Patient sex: M
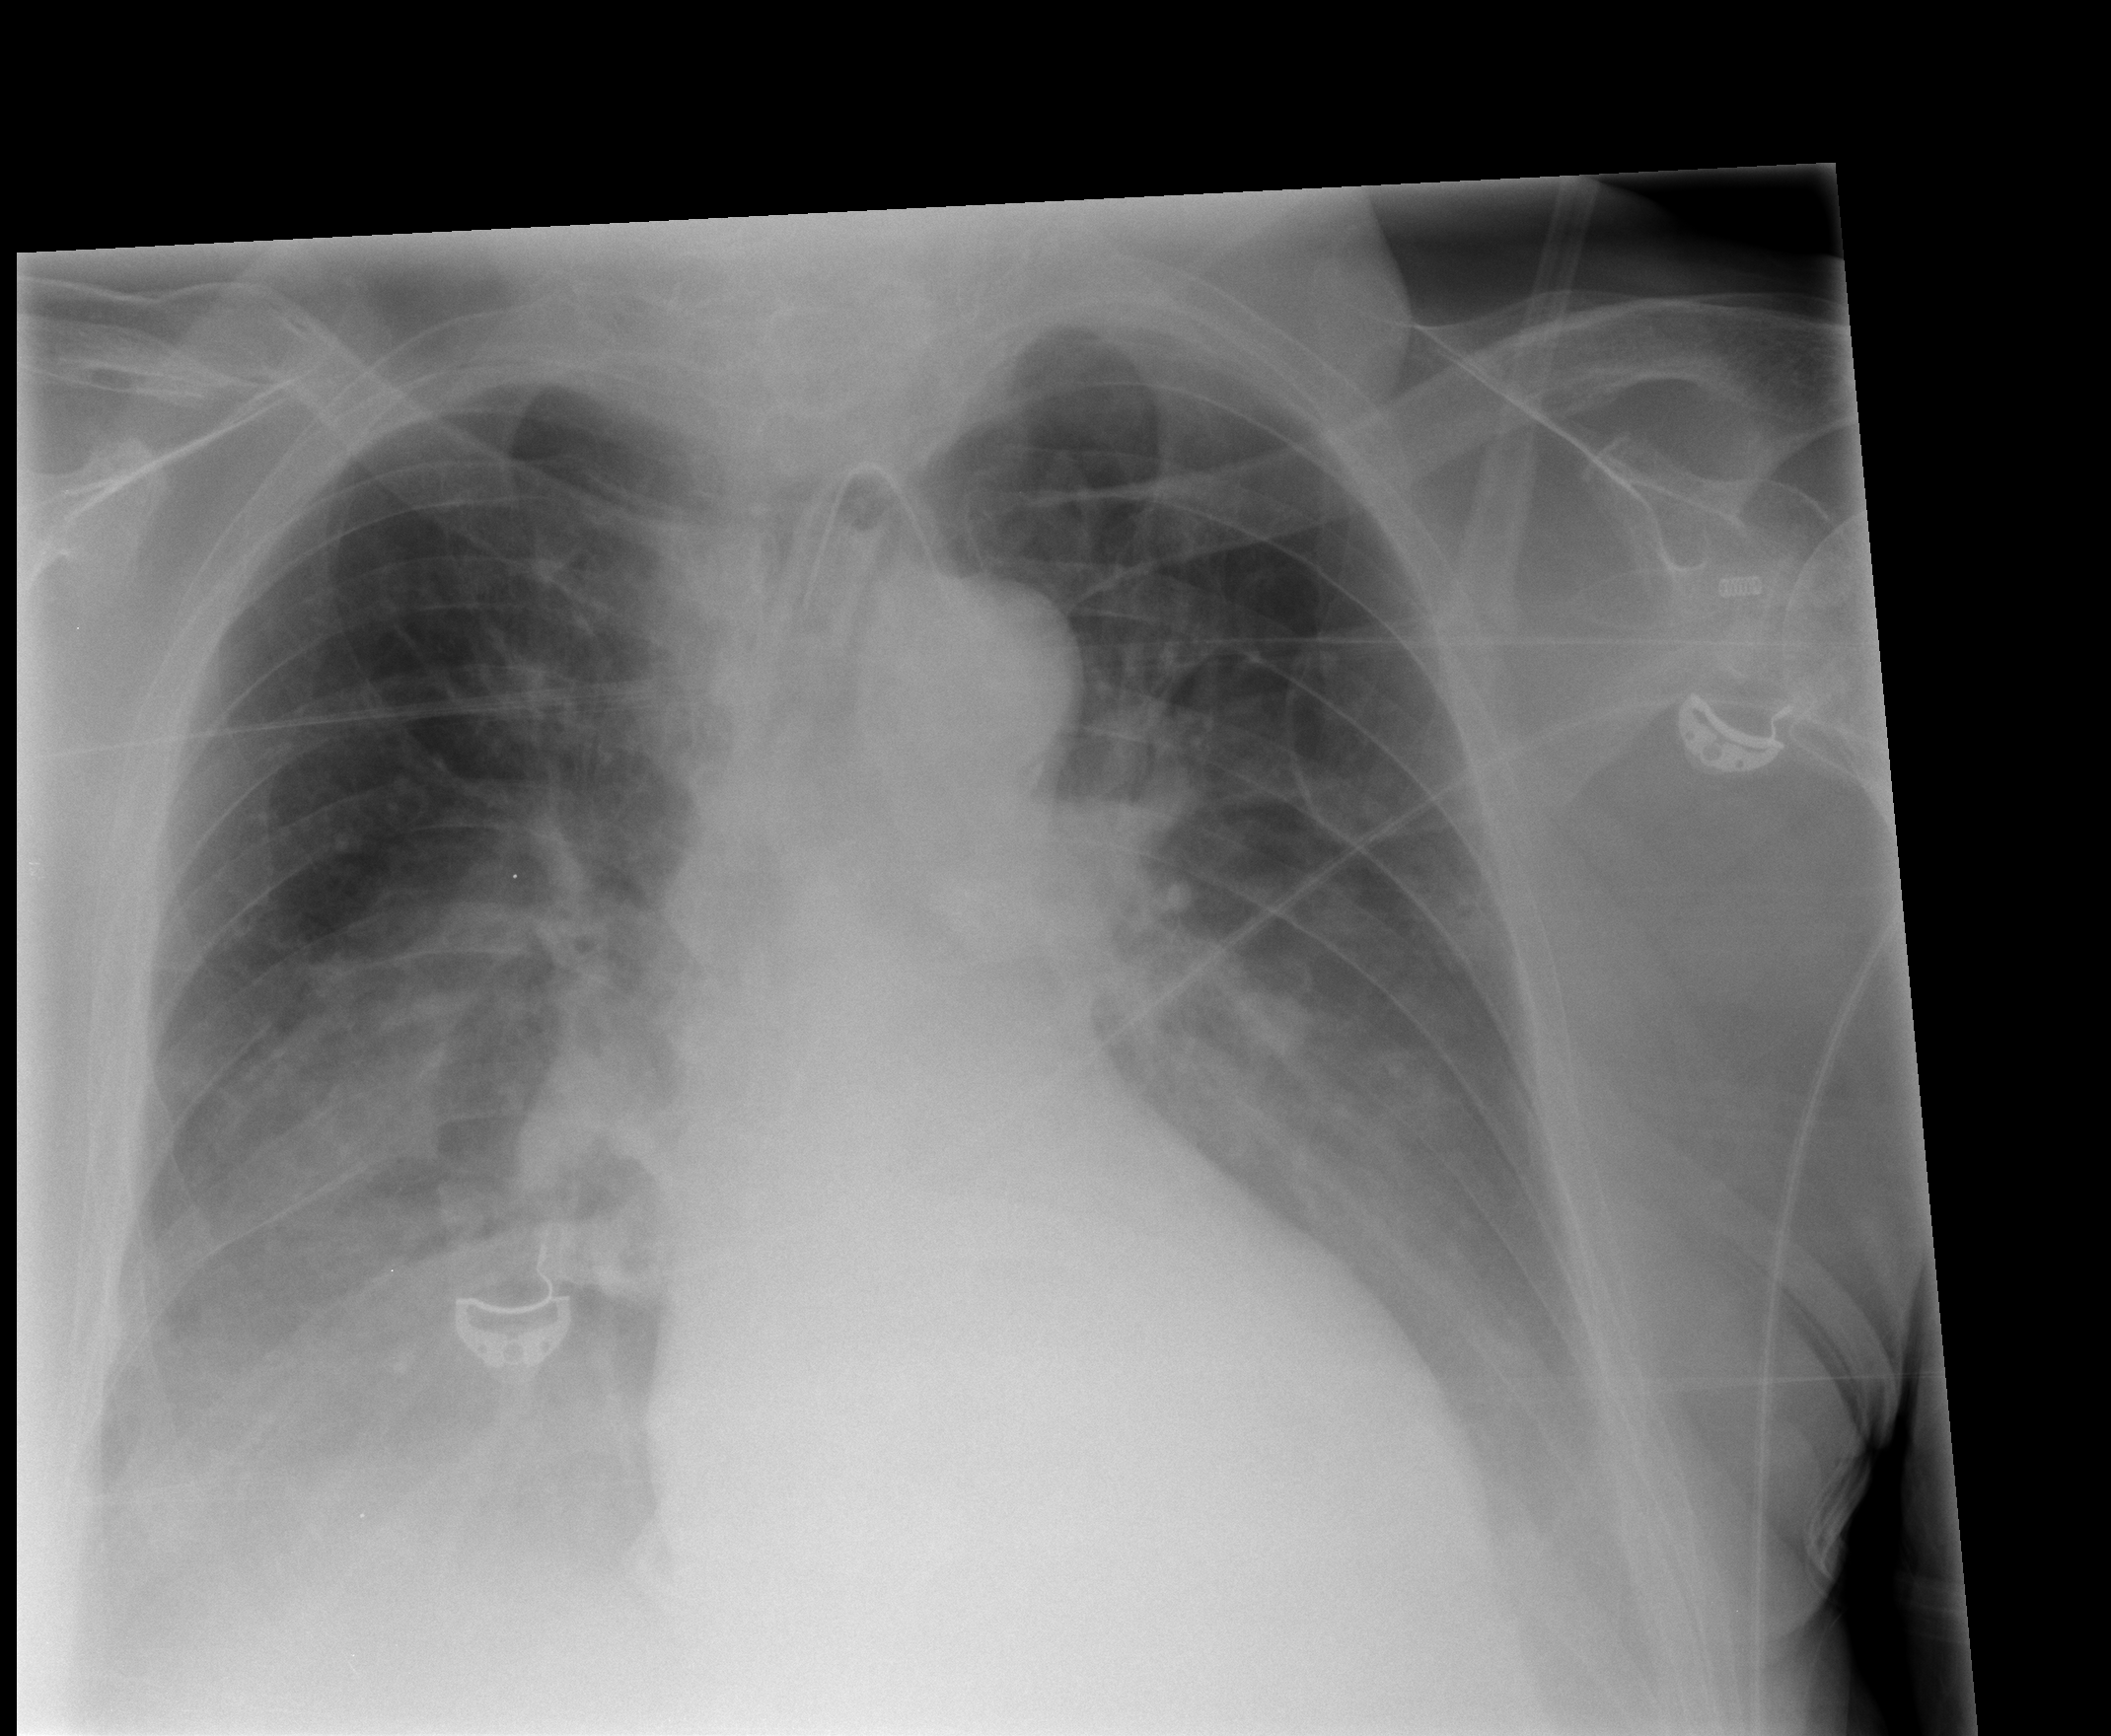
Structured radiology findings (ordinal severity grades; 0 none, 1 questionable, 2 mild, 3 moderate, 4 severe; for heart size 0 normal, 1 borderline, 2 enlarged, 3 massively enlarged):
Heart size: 0
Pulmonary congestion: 3
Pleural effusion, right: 2
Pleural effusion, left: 2
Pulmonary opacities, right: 2
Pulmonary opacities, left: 2
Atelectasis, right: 3
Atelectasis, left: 3